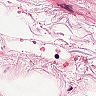
Metastatic tissue present: no